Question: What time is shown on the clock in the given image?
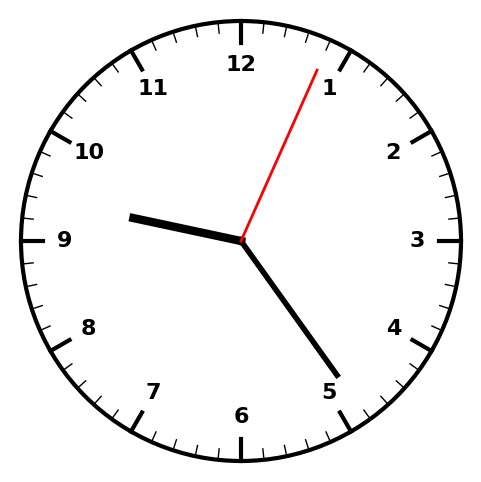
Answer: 09:24:04